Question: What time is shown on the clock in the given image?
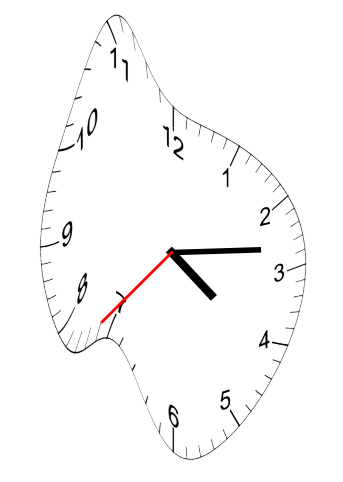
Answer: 04:13:37